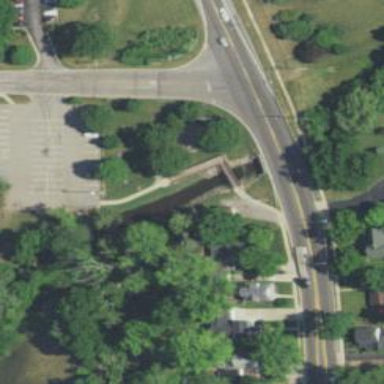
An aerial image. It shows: Path leading to bridge.